Question: I have a homemade datagrid (table) constructed with DIVS that displays parts relative to a job, i have added a hidden form to add data records, and a button to delete a specific record from two tables however i am unable to get the delete query to execute correctly.
The submit for the delete query has been made as a form button, i also tried using input and a js script to action and then trigger the query but both were unsuccessful, so have tried to keep it simple.
on click of the button the page refreshes as it should at the end of the query (partdel) however the record is not removed, i think that the query isn't receiving the $part_id variable, but i am unsure on how to pass this to it.
due to the design i am needing to do this action within the form and are unsure how to proceed.
any help would be appreciated or even being pointed in the right direction to increase my learning curve.
'''
<?php
//////////////////////// DELETE FROM PARTS LIST FOR ORDER //////////////////////////////
if($_POST['partdel'])
{
//Delete part query
$delQuery = "DELETE FROM job_parts, parts INNER JOIN parts ON parts.part_id = job_parts.part_id WHERE parts.part_id = '$part_id'";
$resultDel = mysqli_query($conn, $delQuery);
$_SESSION['message'] = "Updated!";
header("Location: http://$_SERVER[HTTP_HOST]$_SERVER[REQUEST_URI]");
exit;
}
//////////////////////// DISPLAY PARTS DATA RELATIVE TO THE JOB //////////////////////////////
if(isset($_GET['id']))
{
$id = $_GET['id'];
$result = mysqli_query($conn,"SELECT part_id, part_name, part_cost, part_rrp, quantity FROM jobs INNER JOIN job_parts USING (job_id)
INNER JOIN parts USING (part_id) Where job_id = '$id'");
echo "<div class='divTable'>
<div class='divTableBody'>
<div class='divTableRow'>
<div class='divTableHead'>Part Name</div>
<div class='divTableHead'>Qty</div>
<div class='divTableHead'>Cost Price</div>
<div class='divTableHead'>Cost Total</div>
<div class='divTableHead'>Retail Price</div>
<div class='divTableHead'>Total</div>
<div class='divTableHead'></div>
</div>";
while($row = mysqli_fetch_array($result))
{
$part_id = $row['0']; //DEFINE VAR FOR part_id.
$costTotal = $row['2'] * $row['4'];
$rrpTotal = $row['3'] * $row['4'];
echo "<div class='divTableRow'>";
//echo $part_id; //used to determin weather the variable has been passed.
echo "<div class='divTableCell'>" . $row['1'] . "</div>";
echo "<div class='divTableCell'>". $row['4'] . "</div>";
echo "<div class='divTableCell'>&pound;" . number_format($costTotal, 2) . "</div>";
echo "<div class='divTableCell'>&pound;" . number_format($row['2'], 2) . "</div>";
echo "<div class='divTableCell'>&pound;" . number_format($row['3'], 2) . "</div>";
echo "<div class='divTableCell'>&pound;" .number_format($rrpTotal, 2) . "</div>";
//submit by POST subpartdel where $part_id is captured and record deleted using query $delQuery.
echo "<form action='' method='POST'><input type='submit' name='partdel' id='partdel' value='Delete'></form>";
//end DELETE.
echo "</div>";
}
echo "</div></div>";
}else
{
echo "<H1><b><em>No data to get!</em></b></H1>";
}
//////////////////////// ADD PARTS TO THE JOB VIA HIDDEN INPUT FORM //////////////////////////////
?>
<script>
function openForm() {
document.getElementById("myForm").style.display = "block";
}
function closeForm() {
document.getElementById("myForm").style.display = "none";
}
</script>
<button class="open-button" onclick="openForm()">Add Part</button>
<div class="form-popup" id="myForm">
<form action="" class="form-container" method="POST">
<h3>Add part</h3>
<div class="divTable">
<div class="divTableBody">
<div class="divTableRow">
<div class="divTableCell"><label for="name"><strong>Name/Description</strong></label></div>
<div class="divTableCell"><input id="partName" name="partName" required="" type="text" placeholder="Enter description" /></div>
</div>
<div class="divTableRow">
<div class="divTableCell"><label for="cost"><strong>Cost Price </strong></label></div>
<div class="divTableCell"><input id="partCost" name="partCost" required="" type="text" placeholder="Enter cost price" /></div>
</div>
<div class="divTableRow">
<div class="divTableCell"><label for="retail"><strong>Retail Price </strong></label></div>
<div class="divTableCell"><input id="partRetail" name="partRetail" required="" type="text" placeholder="Enter retail price" /></div>
</div>
<div class="divTableRow">
<div class="divTableCell"><label for="quantity"><strong>Quantity </strong></label></div>
<div class="divTableCell"><input id="partQuantity" name="partQuantity" required="" type="text" placeholder="Enter quantity" /></div>
</div>
<div class="divTableRow">
<div class="divTableCell"><button type="submitpart" name="submitpart" class="btn" onClick="alert('Added!')">Add</button></div>
<div class="divTableCell"> <button type="button" class="btn cancel" onclick="closeForm()">Close</button></div>
</div>
</div>
</div>
</form>
</div>
'''
my database structure is as follows:

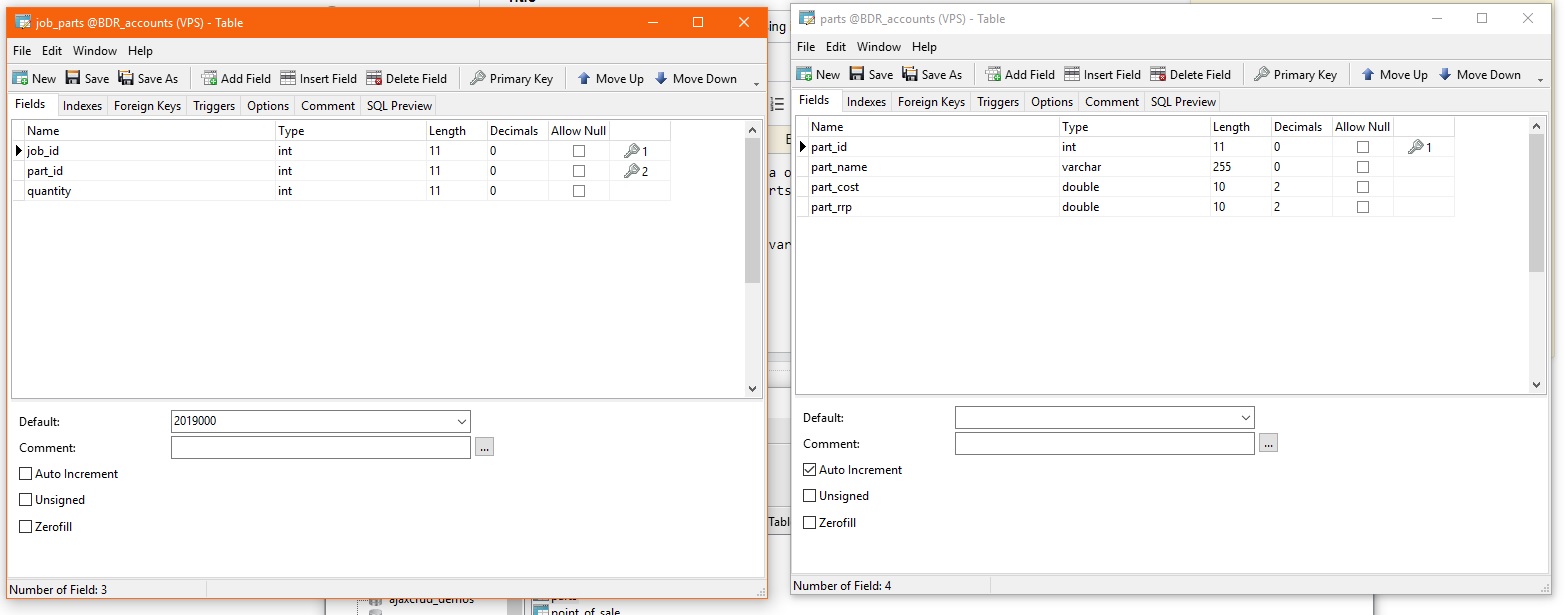
Answer: This might not solve of the problems with your code, however this is too long to be posted as a comment...
This is not valid MySQL syntax :
> DELETE FROM job_parts, parts INNER JOIN parts ON parts.part_id = job_parts.part_id WHERE parts.part_id = '$part_id'"
If you are looking to delete from both tables at once, then this is how to proceed :
'''
DELETE jp, p
FROM parts p
INNER JOIN job_parts jp ON jp.part_id = p.part_id
WHERE p.part_id = ?
'''
See this <URL>.
---
Better yet, if you are looking to mechanize that behavior (ie automatically delete children rows in 'job_parts' whenever a parent record is removed from 'parts'), then you should just set up a foreign key in table 'job_parts' that references 'parts', like :
'''
ALTER TABLE job_parts
ADD FOREIGN KEY (part_id) REFERENCES parts(part_id)
ON DELETE CASCADE
;
'''
Then you can simply do :
'''
DELETE FROM parts WHERE part_id =?
'''
... and rest assured that the children records in 'job_parts' were deleted too.